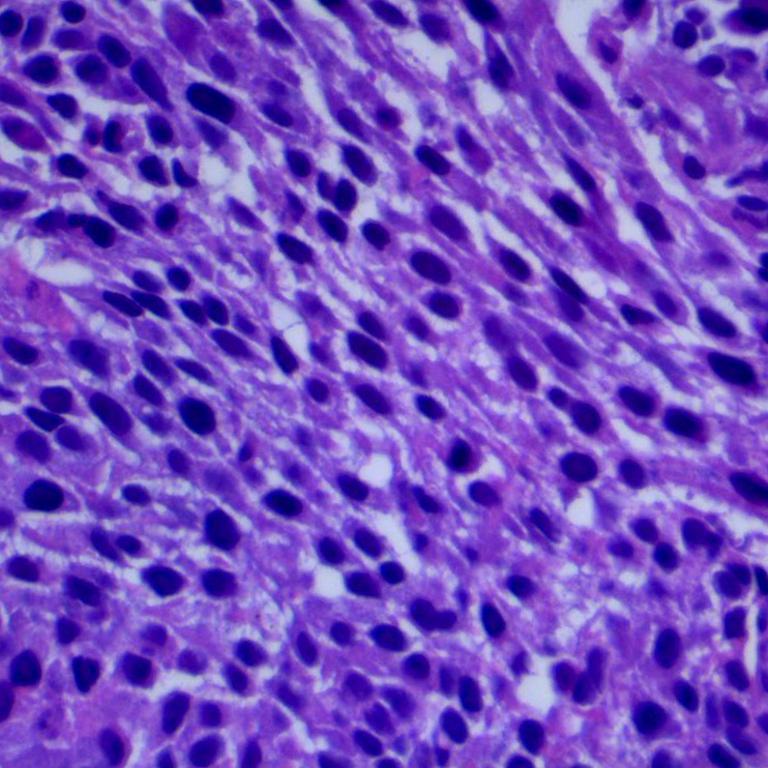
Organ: lung
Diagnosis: squamous carcinomas